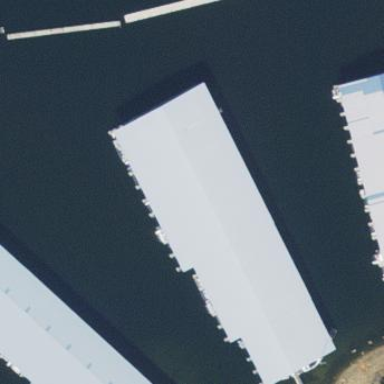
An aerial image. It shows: Building designated for boat storage.